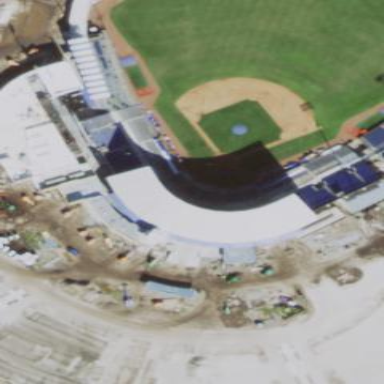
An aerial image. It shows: Baseball stadium.